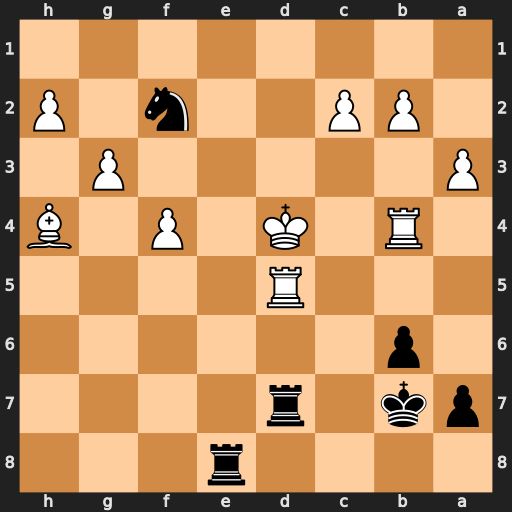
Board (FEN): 4r3/pk1r4/1p6/3R4/1R1K1P1B/P5P1/1PP2n1P/8
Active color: b
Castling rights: -
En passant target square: -
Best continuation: Re4+ Kc3 Rxd5 Rxe4 Nxe4+